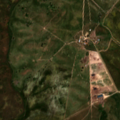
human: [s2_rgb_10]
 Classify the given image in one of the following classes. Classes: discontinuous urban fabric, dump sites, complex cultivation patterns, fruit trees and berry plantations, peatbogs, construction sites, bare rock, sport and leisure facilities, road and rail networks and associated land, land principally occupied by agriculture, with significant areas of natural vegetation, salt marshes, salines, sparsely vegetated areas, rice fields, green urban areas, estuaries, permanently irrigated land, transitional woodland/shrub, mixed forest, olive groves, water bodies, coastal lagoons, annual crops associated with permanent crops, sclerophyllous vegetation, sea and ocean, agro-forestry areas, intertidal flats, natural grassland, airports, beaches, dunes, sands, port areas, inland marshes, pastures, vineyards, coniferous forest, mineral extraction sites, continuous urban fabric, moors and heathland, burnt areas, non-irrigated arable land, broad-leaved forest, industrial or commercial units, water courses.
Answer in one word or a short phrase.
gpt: continuous urban fabric